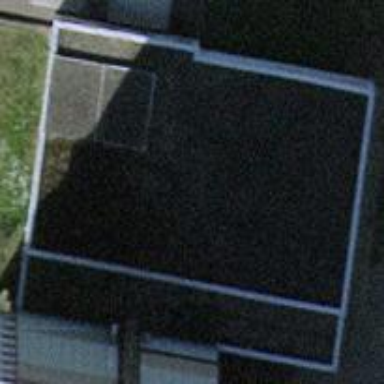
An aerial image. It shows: Service building.